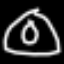
Label: donut